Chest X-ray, PA view. Patient: 45 years old, sex F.
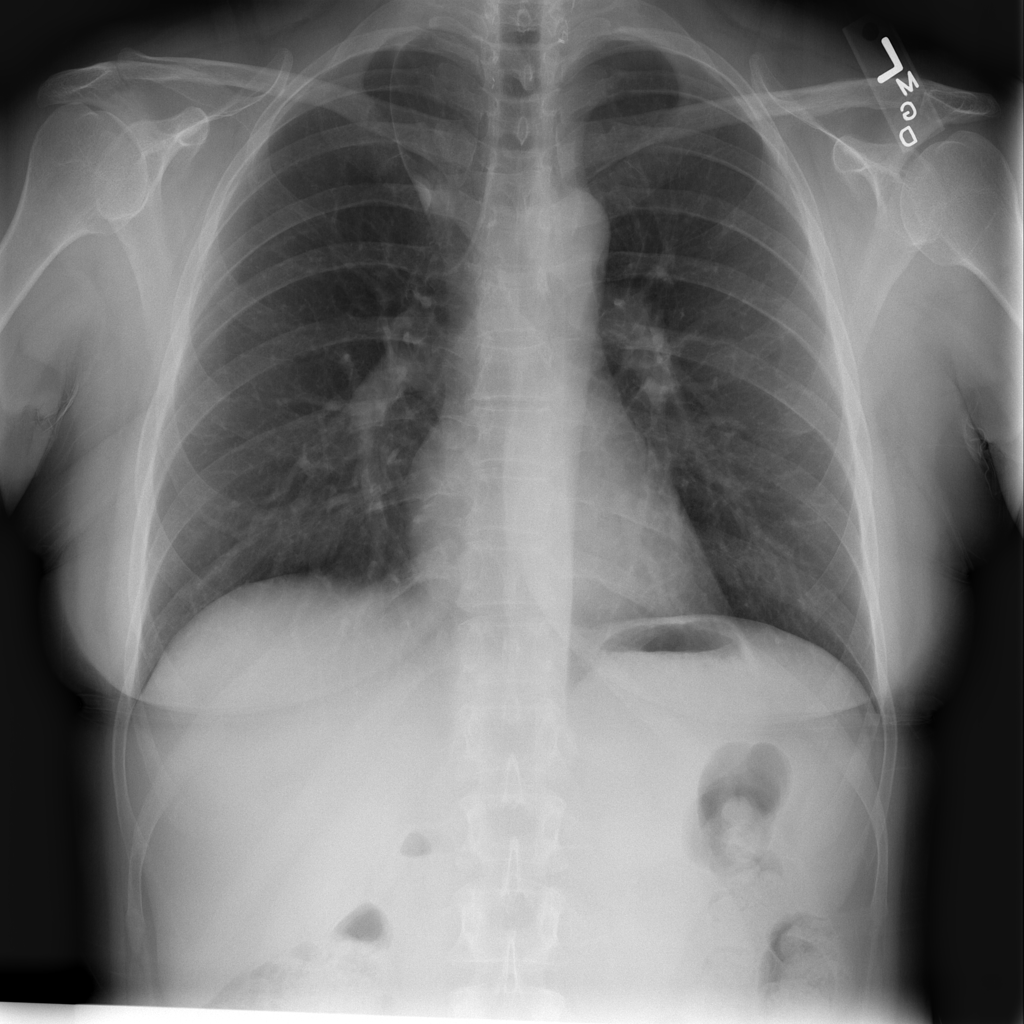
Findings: No Finding